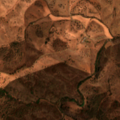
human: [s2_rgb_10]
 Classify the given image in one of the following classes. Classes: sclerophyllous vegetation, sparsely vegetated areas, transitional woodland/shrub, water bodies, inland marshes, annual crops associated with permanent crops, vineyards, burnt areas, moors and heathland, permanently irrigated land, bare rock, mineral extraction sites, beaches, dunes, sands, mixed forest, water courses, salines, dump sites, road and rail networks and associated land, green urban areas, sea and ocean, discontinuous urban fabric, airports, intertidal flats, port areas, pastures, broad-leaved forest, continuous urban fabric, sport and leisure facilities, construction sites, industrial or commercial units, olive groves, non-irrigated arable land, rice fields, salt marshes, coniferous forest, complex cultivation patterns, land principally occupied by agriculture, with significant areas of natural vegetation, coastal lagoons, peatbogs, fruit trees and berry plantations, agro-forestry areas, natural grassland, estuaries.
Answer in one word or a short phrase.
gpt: pastures, agro-forestry areas, broad-leaved forest, transitional woodland/shrub